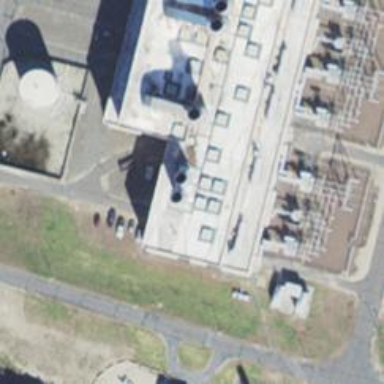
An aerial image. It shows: Gas turbine power generator.